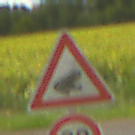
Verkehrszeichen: AmphibienwanderungLinks
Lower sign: Geschwindigkeit80
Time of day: Midday
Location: Outdoor (RoadRail)
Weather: PartlyCloudy
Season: NotSpecified
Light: Natural